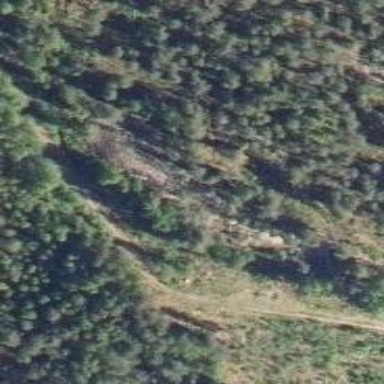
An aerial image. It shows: Cliff in nature.